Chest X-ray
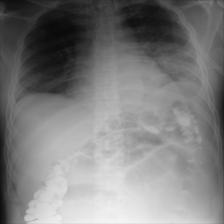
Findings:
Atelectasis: positive
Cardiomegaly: negative
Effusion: negative
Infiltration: positive
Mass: negative
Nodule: negative
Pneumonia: negative
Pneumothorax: negative
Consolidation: negative
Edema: negative
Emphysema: negative
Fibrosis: negative
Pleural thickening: negative
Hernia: negative